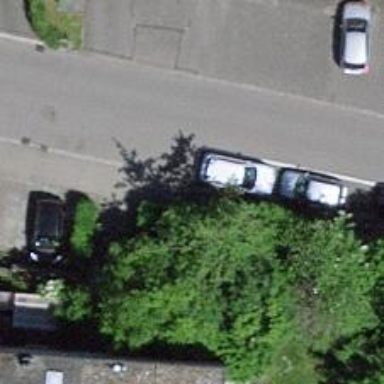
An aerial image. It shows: Urban tree with broadleaved deciduous leaves.